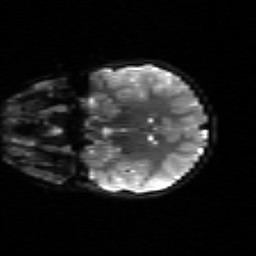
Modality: sbref
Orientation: coronal
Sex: female
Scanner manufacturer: siemens
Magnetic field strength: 3 T
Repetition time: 5 s
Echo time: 0.071 s